Question: I seem to be having trouble up-scaling an image that is 8x8 pixels. When testing, I wanted to scale the image up to 64x64 pixels. However, when doing so, this was the result:

Rescaling it the way I did below, removes 4 pixels height on the top, and 4 pixels width on the left, and adds 4 black pixels height on the bottom, and 4 pixels width on the right.
Here is the code I am using to rescale the image:
'''
private static Image ScaleImage(string username, int size)
{
Image avatar = MergeImage(username);
int originalWidth = avatar.Width;
int originalHeight = avatar.Height;
float ratioX = (float)size / (float)originalWidth;
float ratioY = (float)size / (float)originalHeight;
float ratio = Math.Min(ratioX, ratioY);
int newWidth = (int)(originalWidth * ratio);
int newHeight = (int)(originalHeight * ratio);
Bitmap newImage = new Bitmap(newWidth, newHeight, PixelFormat.Format48bppRgb);
using (Graphics g = Graphics.FromImage(newImage))
{
g.InterpolationMode = InterpolationMode.NearestNeighbor;
g.DrawImage(avatar, 0, 0, newWidth, newHeight);
}
return newImage;
}
'''
I am unsure of what is going wrong here. Any help would be greatly appreciated.
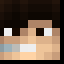
Answer: Add this before 'g.DrawImage':
'''
g.PixelOffsetMode = PixelOffsetMode.Half;
'''